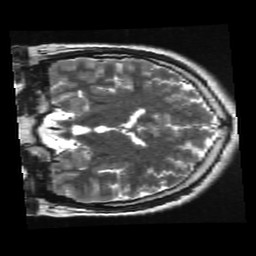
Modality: T2w
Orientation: coronal
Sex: male
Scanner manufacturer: ge
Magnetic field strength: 3 T
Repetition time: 5 s
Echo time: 0.101 s